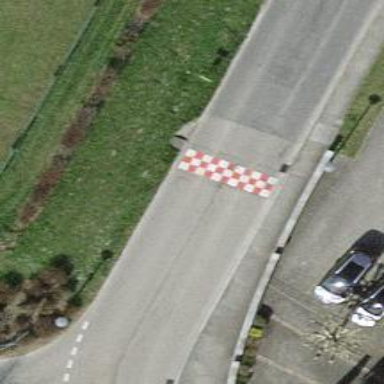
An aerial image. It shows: Traffic calming hump on the road.